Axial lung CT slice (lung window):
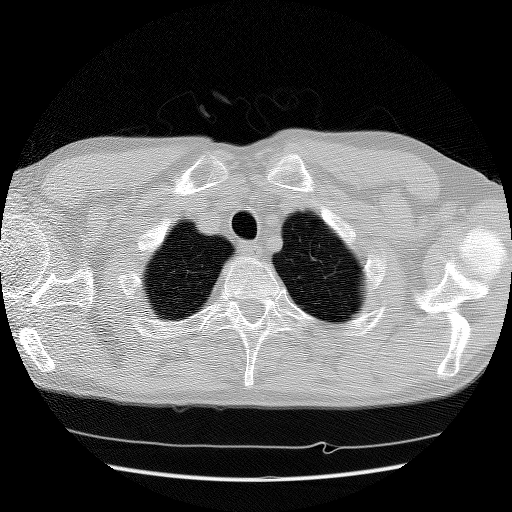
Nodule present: no